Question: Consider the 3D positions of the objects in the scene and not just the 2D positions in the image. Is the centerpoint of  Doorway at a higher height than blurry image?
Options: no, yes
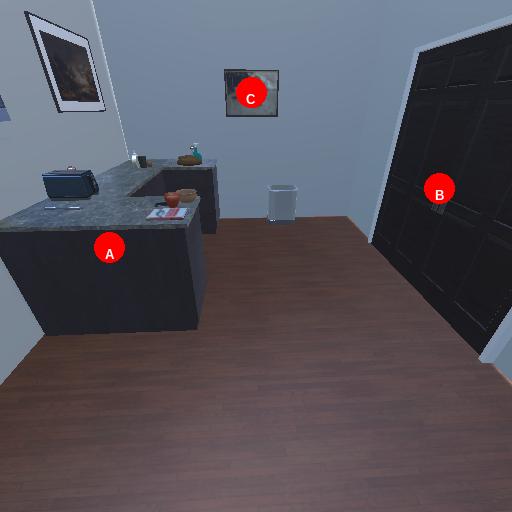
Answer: no